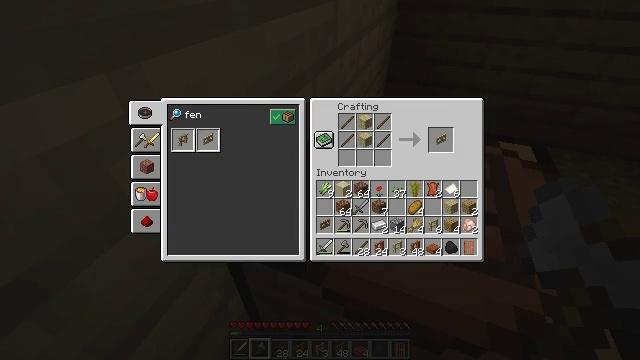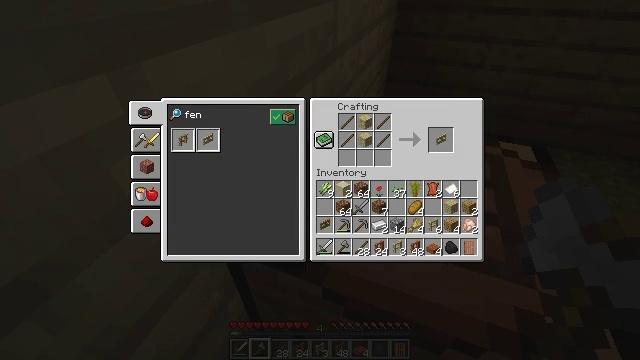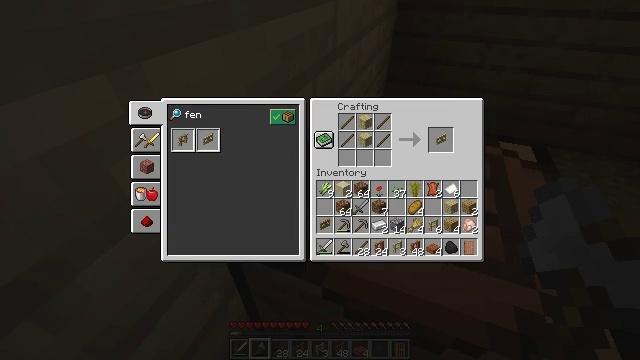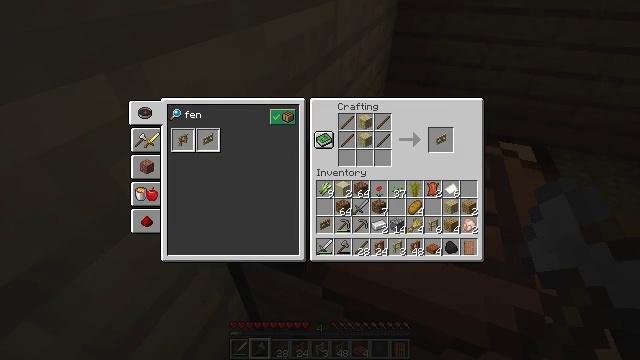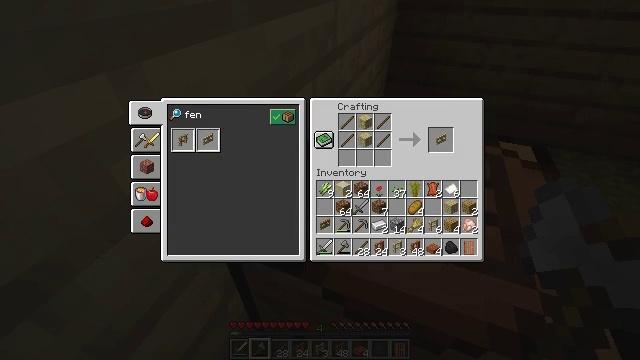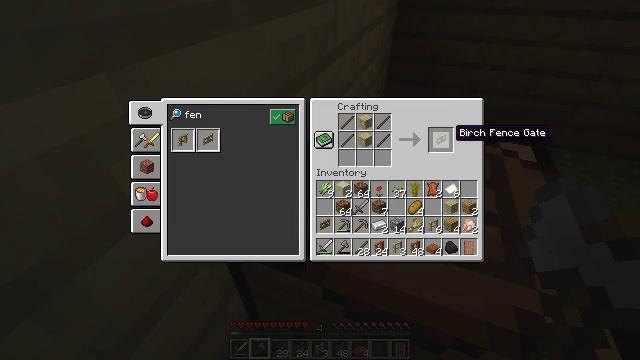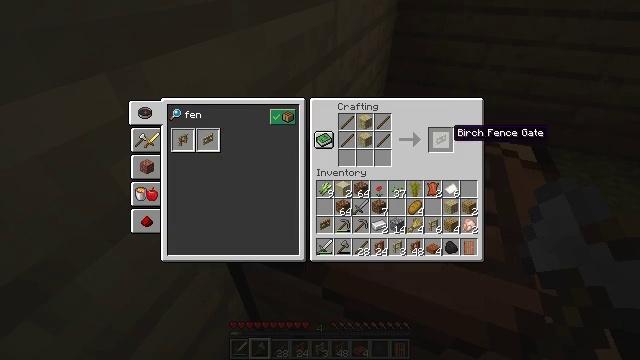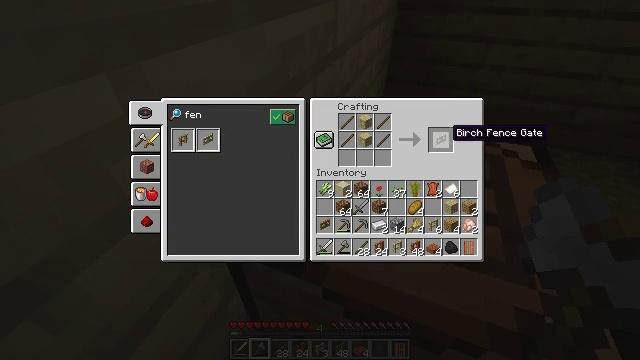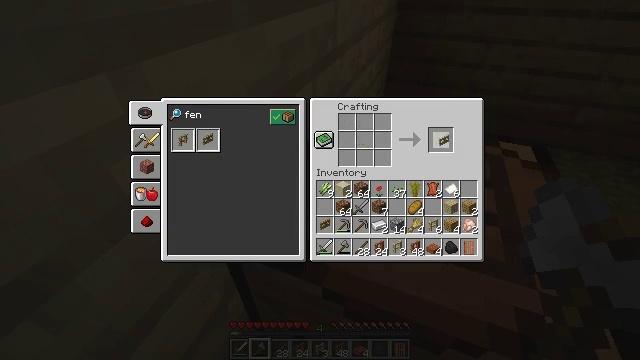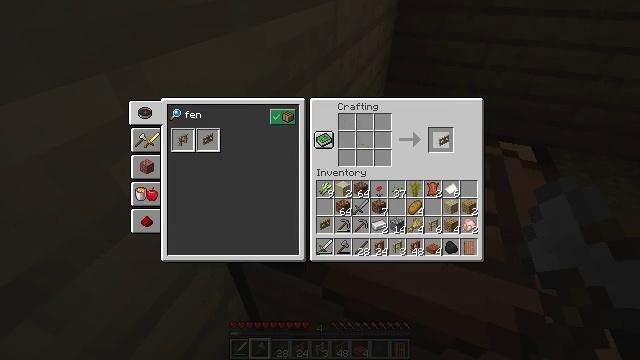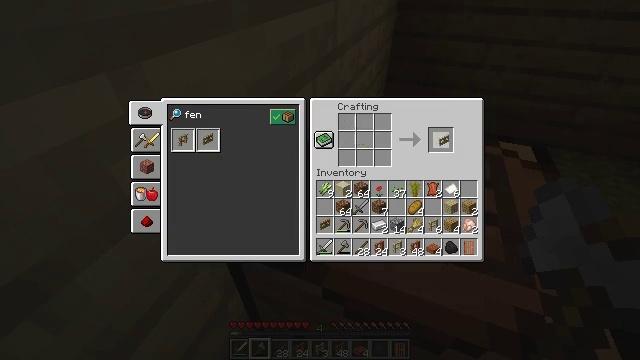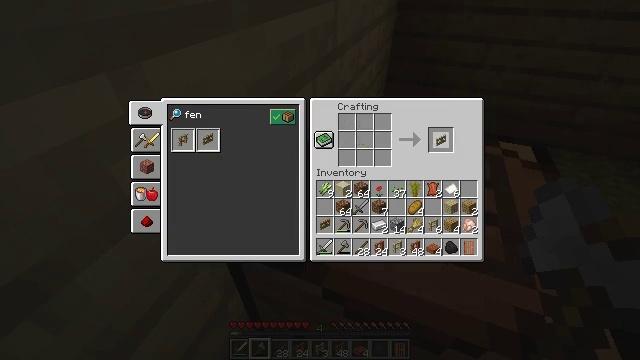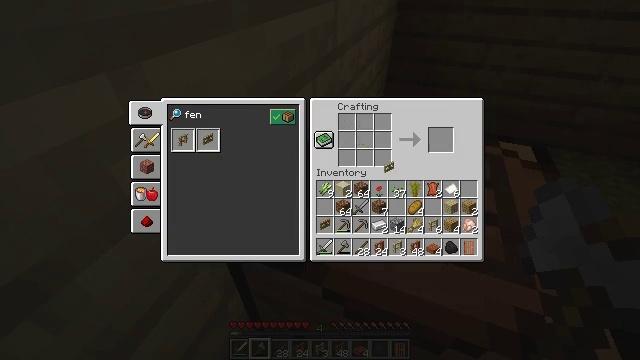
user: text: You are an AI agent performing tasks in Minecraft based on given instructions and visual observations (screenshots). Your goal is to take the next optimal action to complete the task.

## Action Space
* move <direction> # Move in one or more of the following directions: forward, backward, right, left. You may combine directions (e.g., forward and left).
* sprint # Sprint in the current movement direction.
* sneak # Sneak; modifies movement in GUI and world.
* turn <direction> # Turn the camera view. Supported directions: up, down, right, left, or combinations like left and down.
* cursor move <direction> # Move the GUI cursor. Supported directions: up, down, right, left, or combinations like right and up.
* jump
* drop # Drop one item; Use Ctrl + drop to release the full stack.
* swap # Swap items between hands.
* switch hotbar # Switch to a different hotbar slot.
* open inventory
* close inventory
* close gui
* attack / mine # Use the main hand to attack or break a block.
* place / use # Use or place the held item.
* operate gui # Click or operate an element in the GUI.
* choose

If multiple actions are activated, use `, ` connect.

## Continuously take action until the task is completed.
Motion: motion action
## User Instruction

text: Craft the birch fence gate using the crafting table.
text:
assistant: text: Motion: no_op
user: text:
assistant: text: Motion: no_op
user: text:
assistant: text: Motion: no_op
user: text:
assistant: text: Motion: no_op
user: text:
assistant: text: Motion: cursor move left
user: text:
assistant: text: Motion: no_op
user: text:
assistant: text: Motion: no_op
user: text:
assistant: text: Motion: operate gui
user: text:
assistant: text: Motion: operate gui
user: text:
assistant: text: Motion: operate gui
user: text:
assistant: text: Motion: no_op
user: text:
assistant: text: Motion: cursor move left and down
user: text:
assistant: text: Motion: no_op